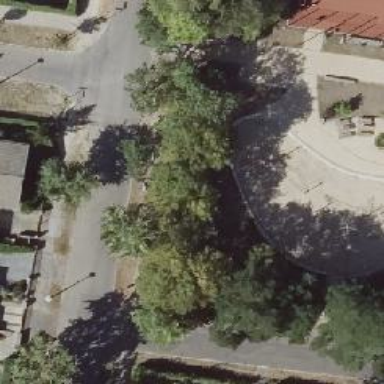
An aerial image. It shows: Sidewalk.